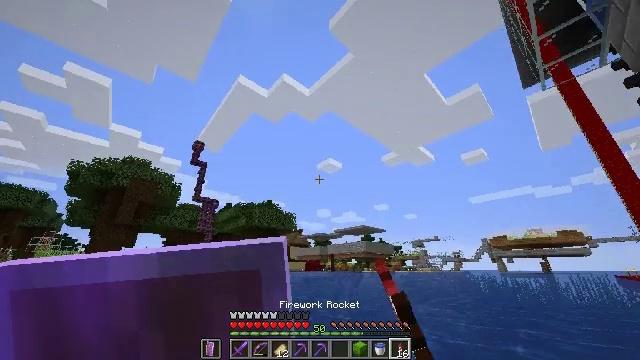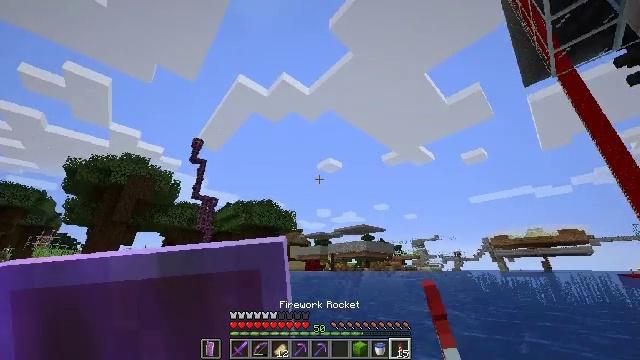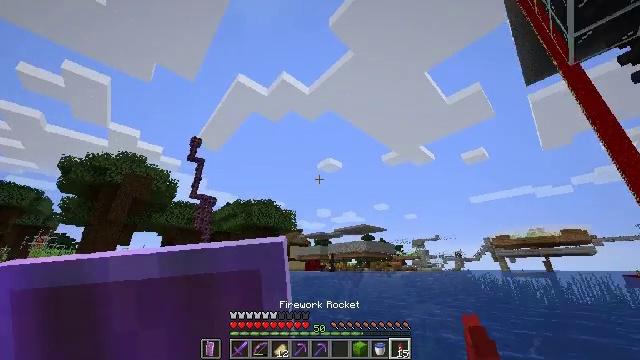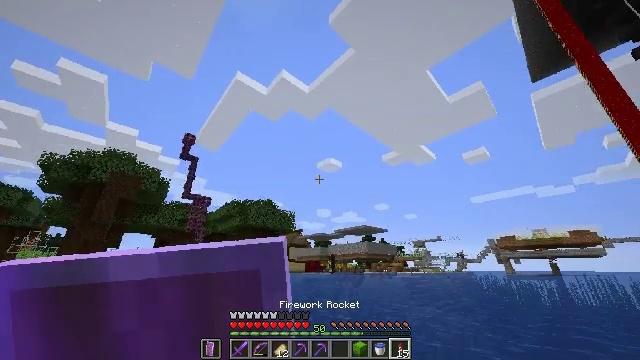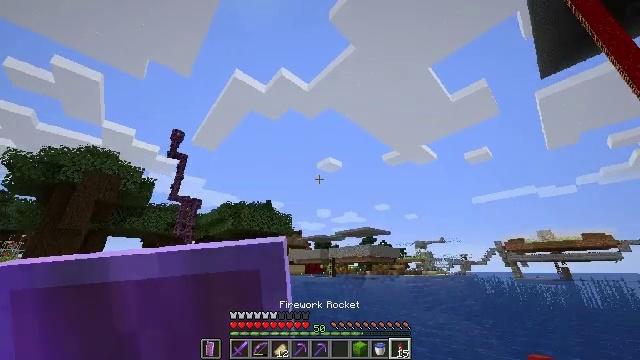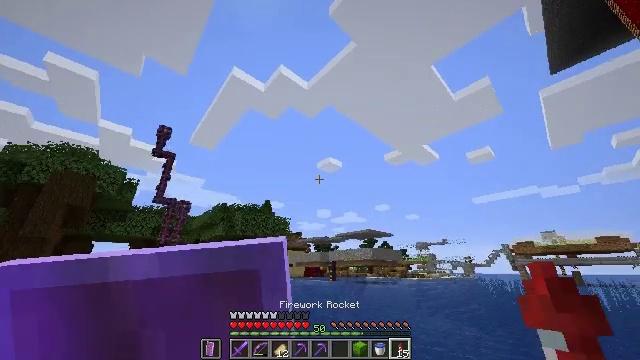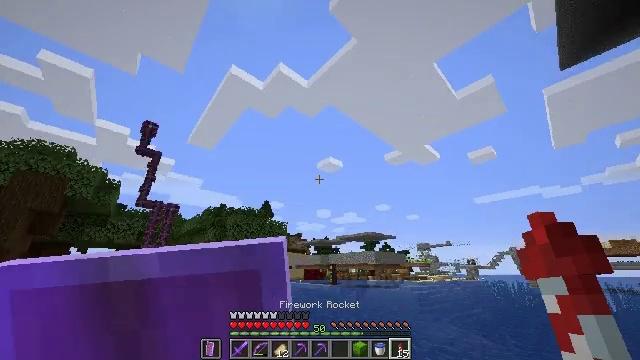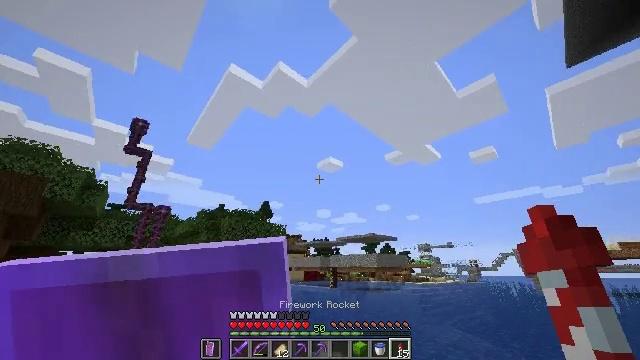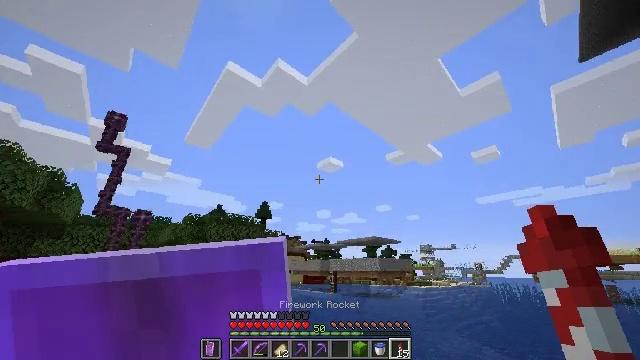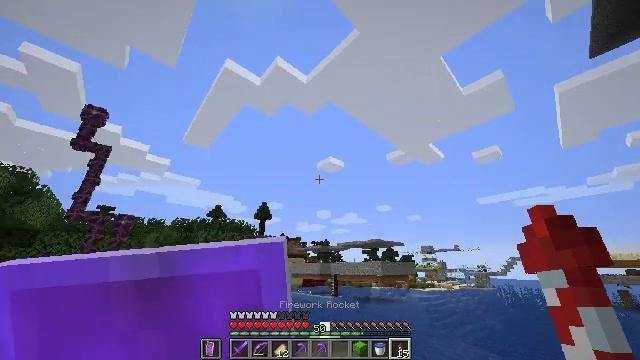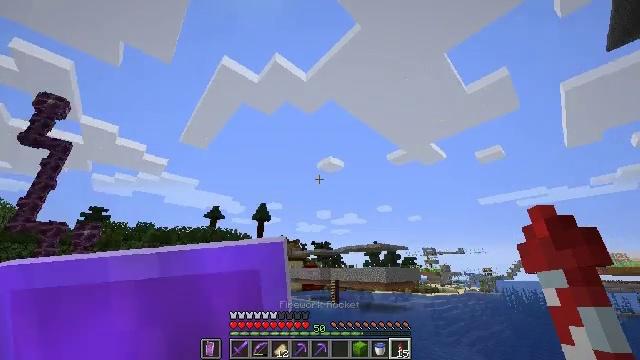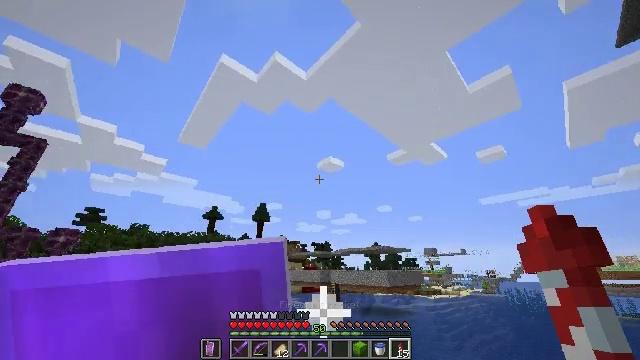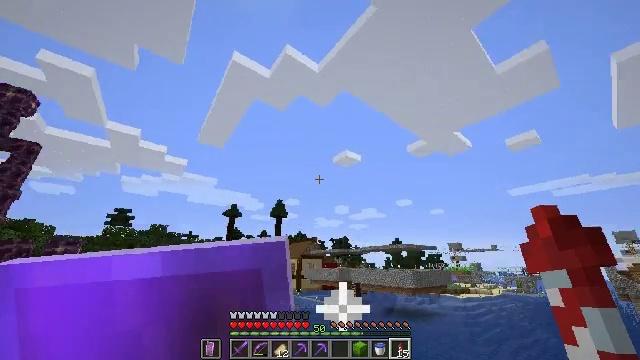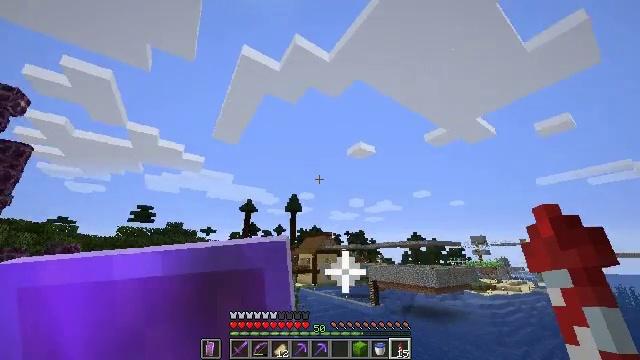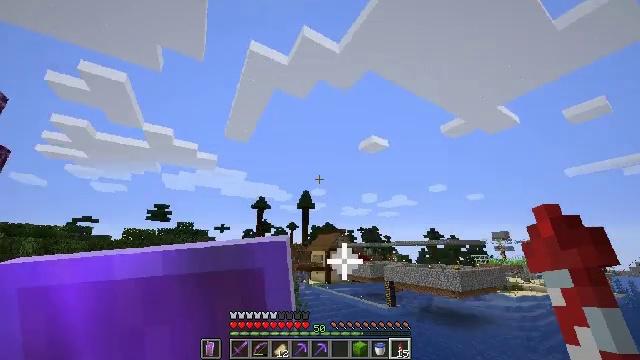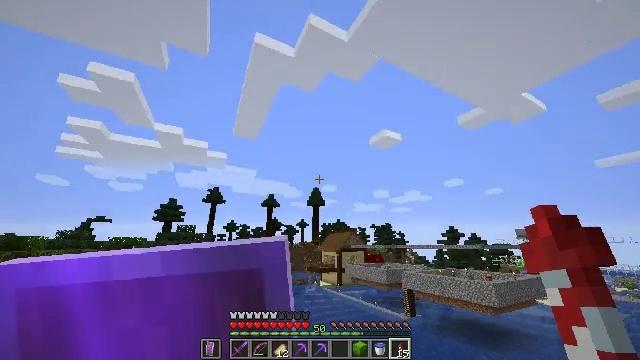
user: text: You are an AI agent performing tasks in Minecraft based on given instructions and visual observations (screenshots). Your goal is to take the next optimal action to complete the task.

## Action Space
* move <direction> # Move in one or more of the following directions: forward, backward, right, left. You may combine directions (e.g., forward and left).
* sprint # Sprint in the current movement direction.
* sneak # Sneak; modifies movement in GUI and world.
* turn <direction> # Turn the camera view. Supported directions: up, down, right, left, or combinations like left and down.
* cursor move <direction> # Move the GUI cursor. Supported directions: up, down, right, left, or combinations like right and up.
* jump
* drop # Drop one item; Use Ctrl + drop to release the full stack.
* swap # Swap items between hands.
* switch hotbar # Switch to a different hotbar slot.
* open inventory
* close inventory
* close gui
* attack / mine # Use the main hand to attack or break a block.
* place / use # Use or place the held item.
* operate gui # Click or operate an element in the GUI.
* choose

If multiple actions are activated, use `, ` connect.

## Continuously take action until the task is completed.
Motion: motion action
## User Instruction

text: Mine the shulker box.
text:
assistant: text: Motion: move forward, sprint, jump
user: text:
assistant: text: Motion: move forward, sprint, jump
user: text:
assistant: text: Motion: move forward, sprint, jump
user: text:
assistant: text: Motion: move forward, sprint, jump
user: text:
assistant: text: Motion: move forward, sprint, jump
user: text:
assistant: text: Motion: move forward, sprint, jump
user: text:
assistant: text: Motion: move forward, sprint
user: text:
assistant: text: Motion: move forward, sprint
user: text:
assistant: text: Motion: move forward, sprint
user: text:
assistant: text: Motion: move forward, sprint
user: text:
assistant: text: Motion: move forward, sprint
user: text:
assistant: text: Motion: move forward, sprint, turn left and down
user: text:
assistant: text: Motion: move forward, sprint, turn left and down
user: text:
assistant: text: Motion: move forward, sprint, turn left and down
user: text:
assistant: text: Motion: move forward, sprint, turn left and down
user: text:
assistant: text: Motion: move forward, sprint, turn left and down
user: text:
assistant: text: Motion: move forward, sprint, turn left and down
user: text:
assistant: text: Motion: move forward, sprint, turn left and down
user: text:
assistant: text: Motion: move forward, sprint, turn left
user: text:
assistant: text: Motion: move forward, sprint
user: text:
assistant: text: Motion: move forward, sprint, turn left and down
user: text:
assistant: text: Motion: move forward, sprint, turn left and down
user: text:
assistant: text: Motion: move forward, sprint, turn down
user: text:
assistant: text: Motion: move forward, sprint, turn down
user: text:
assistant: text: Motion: move forward, sprint
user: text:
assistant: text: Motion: move forward, sprint
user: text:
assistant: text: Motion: move forward, sprint
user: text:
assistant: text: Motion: move forward, sprint
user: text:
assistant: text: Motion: move forward, sprint
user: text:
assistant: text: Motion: move forward, sprint